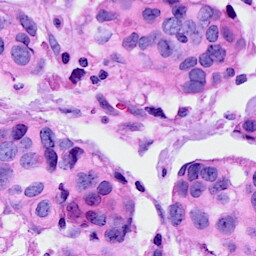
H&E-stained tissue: Breast